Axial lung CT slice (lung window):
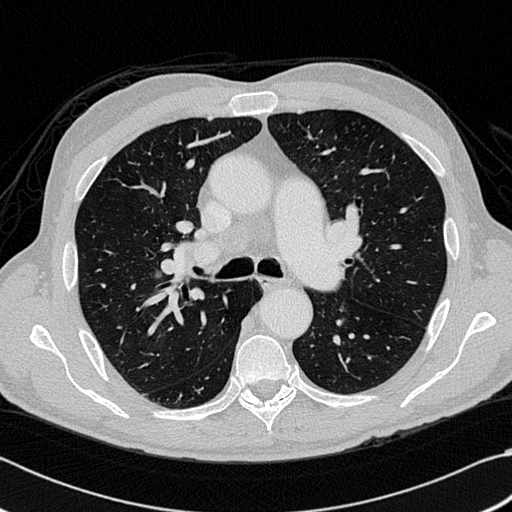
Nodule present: no